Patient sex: F
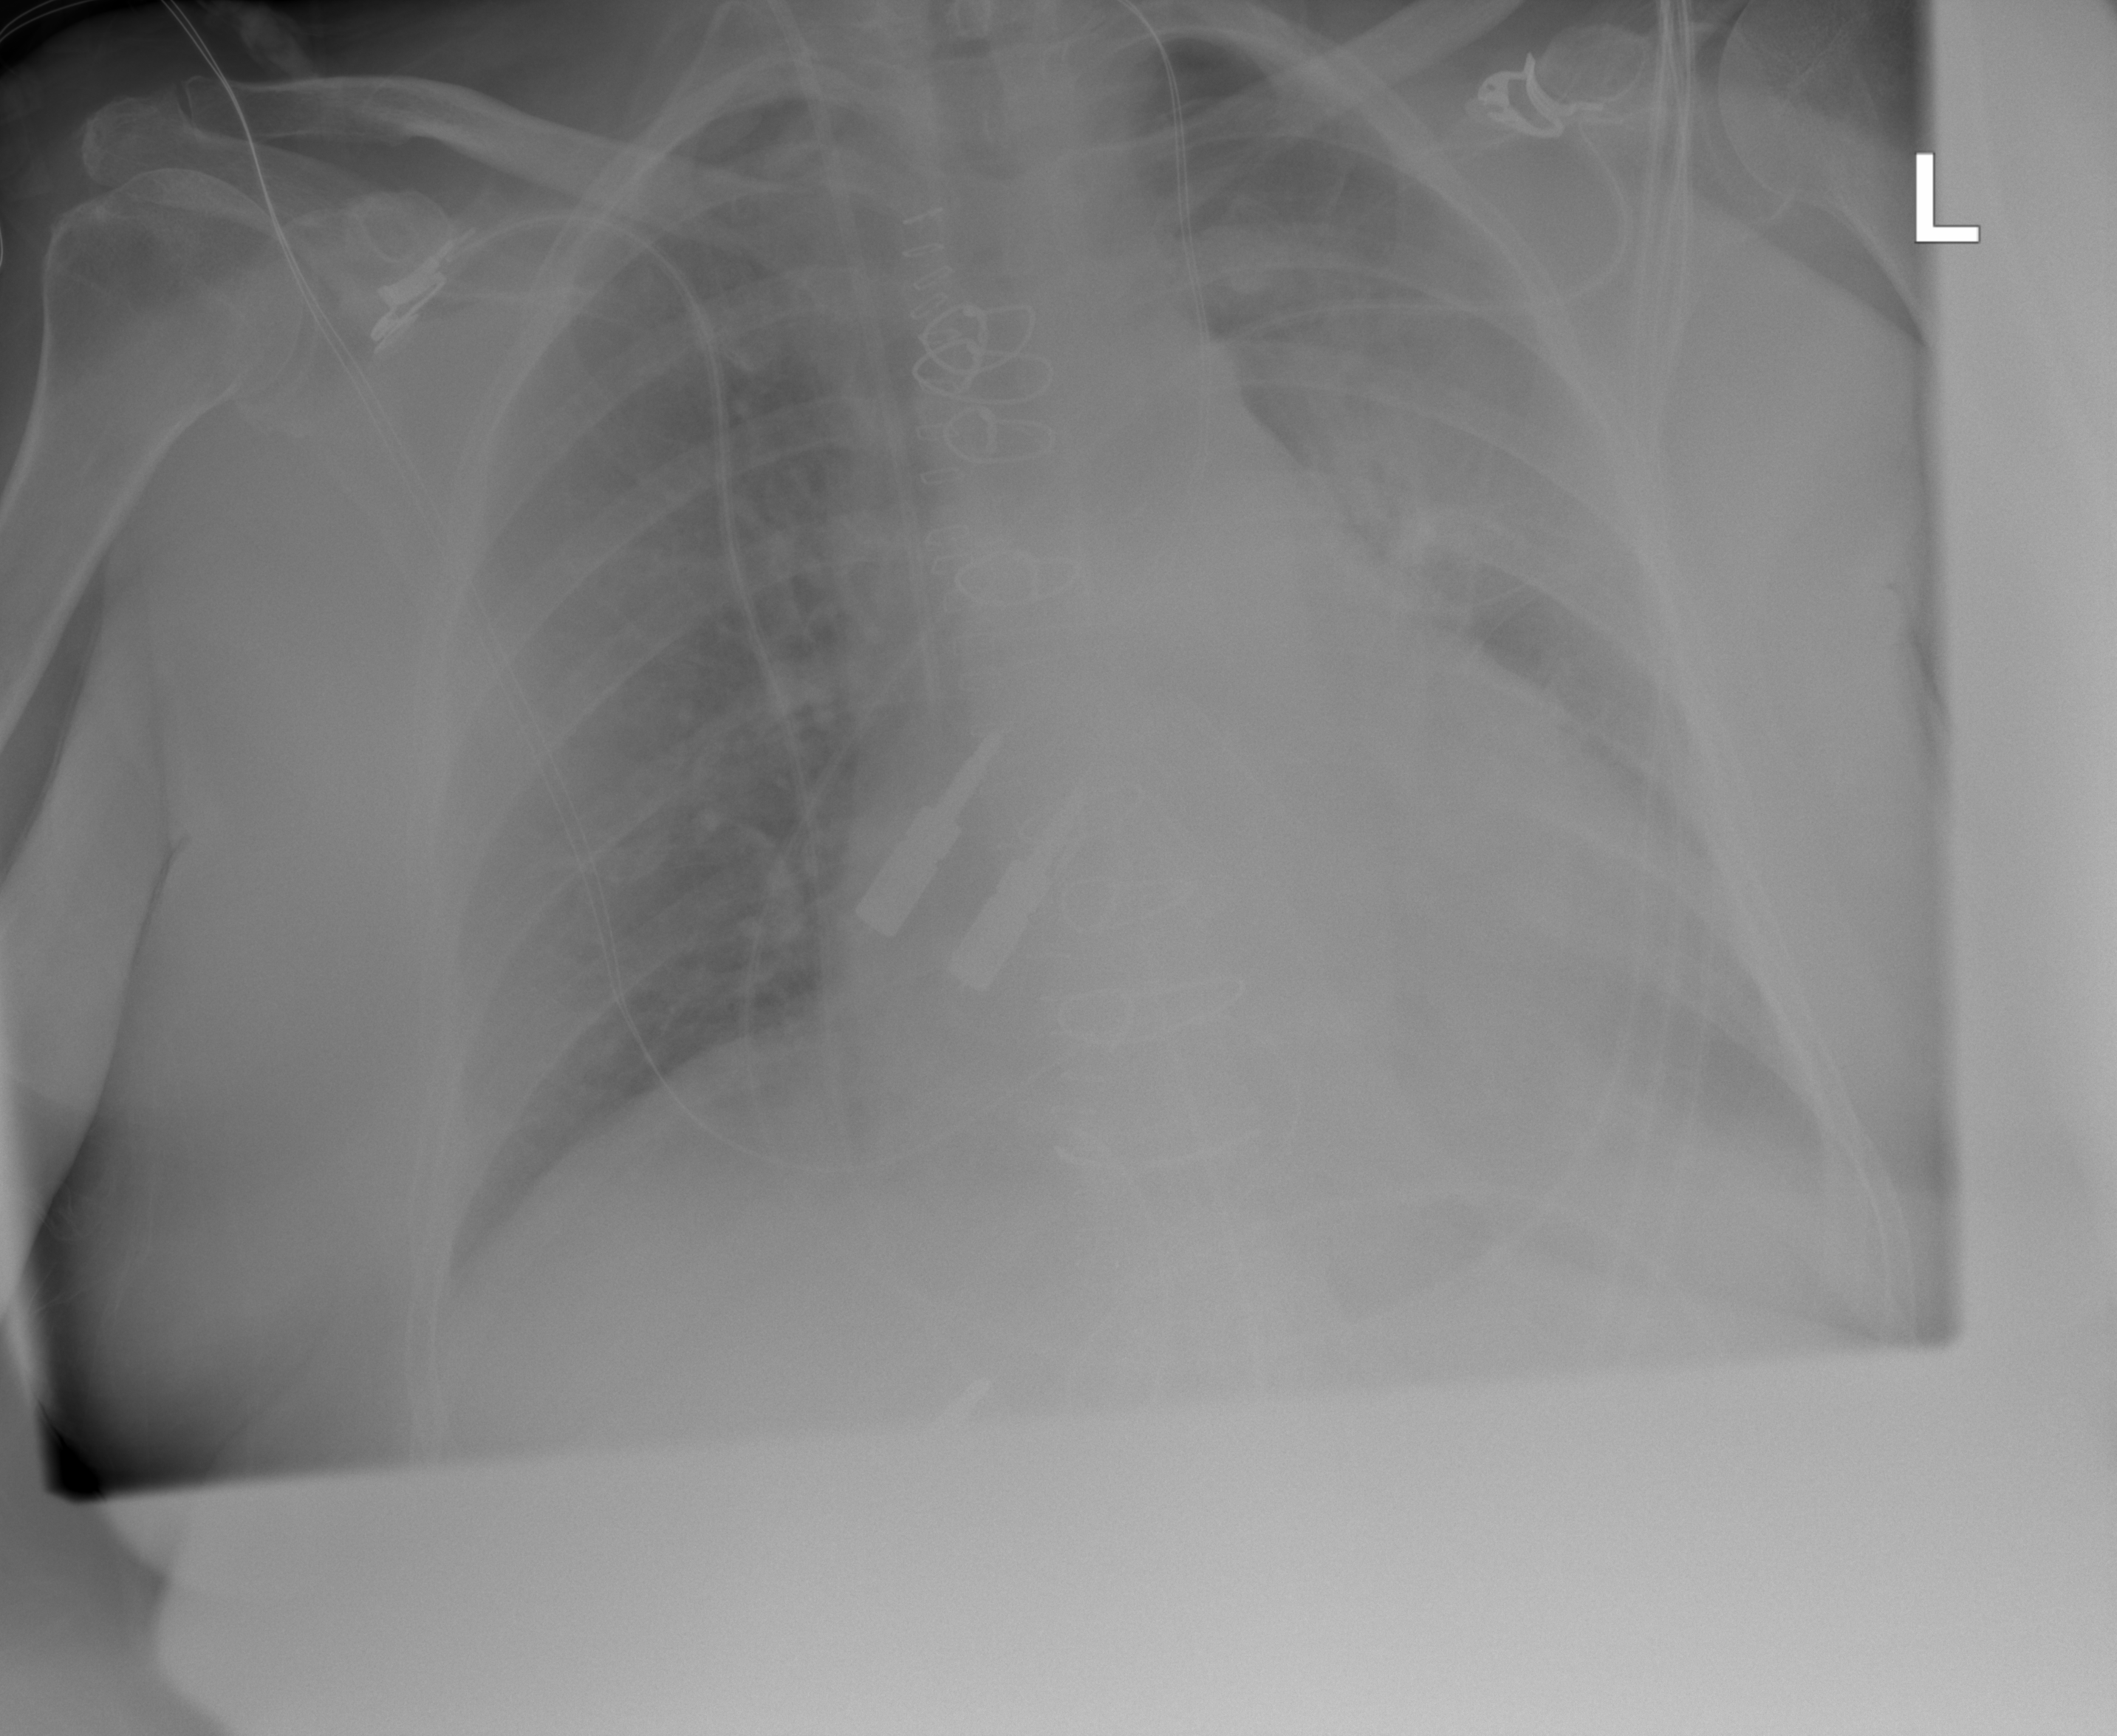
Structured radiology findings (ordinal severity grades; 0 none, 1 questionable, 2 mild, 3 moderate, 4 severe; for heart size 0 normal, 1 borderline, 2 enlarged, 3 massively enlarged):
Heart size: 3
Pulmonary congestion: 2
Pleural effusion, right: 0
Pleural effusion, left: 2
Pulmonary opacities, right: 2
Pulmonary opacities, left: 2
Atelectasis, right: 0
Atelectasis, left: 2